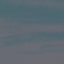
Label: SeaLake